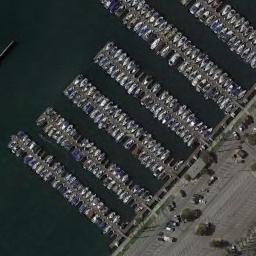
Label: harbor